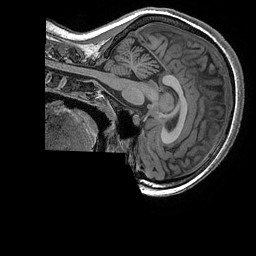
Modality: T1w
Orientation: sagittal
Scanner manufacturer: ge
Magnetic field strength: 3 T
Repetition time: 0.008184 s
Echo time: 0.003192 s